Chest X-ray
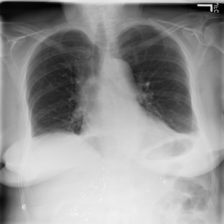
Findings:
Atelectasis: positive
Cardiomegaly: negative
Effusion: negative
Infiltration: negative
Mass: negative
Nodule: negative
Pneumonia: negative
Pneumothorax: negative
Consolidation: negative
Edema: negative
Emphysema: negative
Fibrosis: negative
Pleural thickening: negative
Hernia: negative